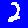
Digit: 2